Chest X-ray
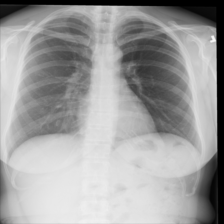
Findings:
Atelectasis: negative
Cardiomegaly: negative
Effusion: negative
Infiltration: negative
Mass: negative
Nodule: negative
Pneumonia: negative
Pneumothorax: negative
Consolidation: negative
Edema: negative
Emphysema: negative
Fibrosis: negative
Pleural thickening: negative
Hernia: negative